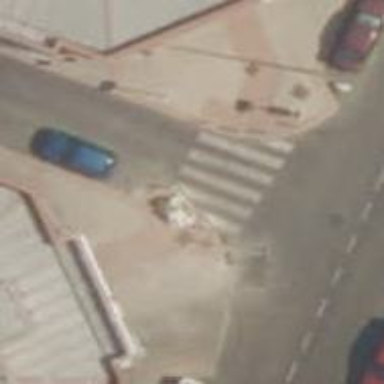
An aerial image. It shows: Uncontrolled zebra crossing on the road.